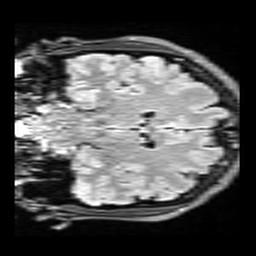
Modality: FLAIR
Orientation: coronal
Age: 32
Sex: male
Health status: healthy
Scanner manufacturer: siemens
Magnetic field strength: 3 T
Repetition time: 9 s
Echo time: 0.088 s